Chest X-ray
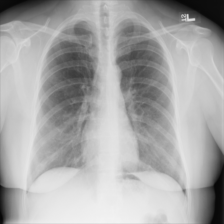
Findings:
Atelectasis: negative
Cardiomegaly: negative
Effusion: negative
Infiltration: negative
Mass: negative
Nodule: negative
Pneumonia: negative
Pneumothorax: negative
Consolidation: negative
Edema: negative
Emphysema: negative
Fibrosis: negative
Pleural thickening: negative
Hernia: negative